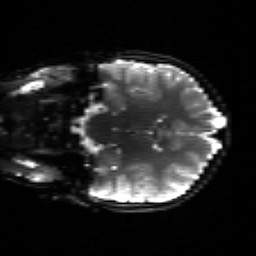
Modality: sbref
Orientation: coronal
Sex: male
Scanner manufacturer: siemens
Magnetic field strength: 3 T
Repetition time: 5 s
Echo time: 0.071 s